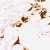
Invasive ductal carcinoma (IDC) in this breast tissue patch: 0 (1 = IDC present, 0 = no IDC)